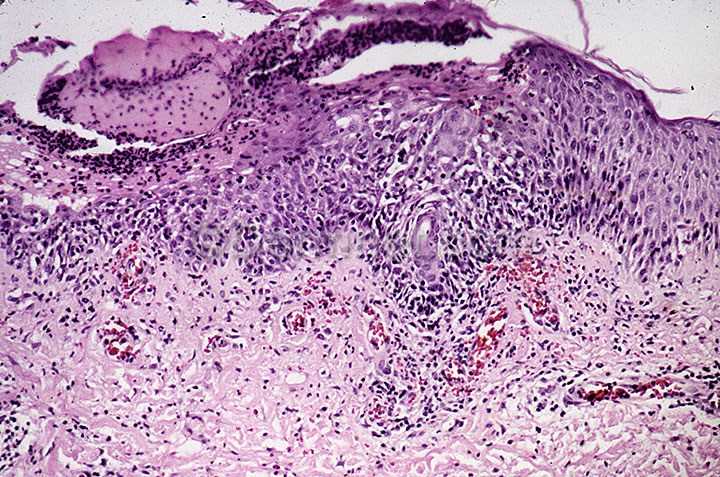
Disease: Eczema Photos